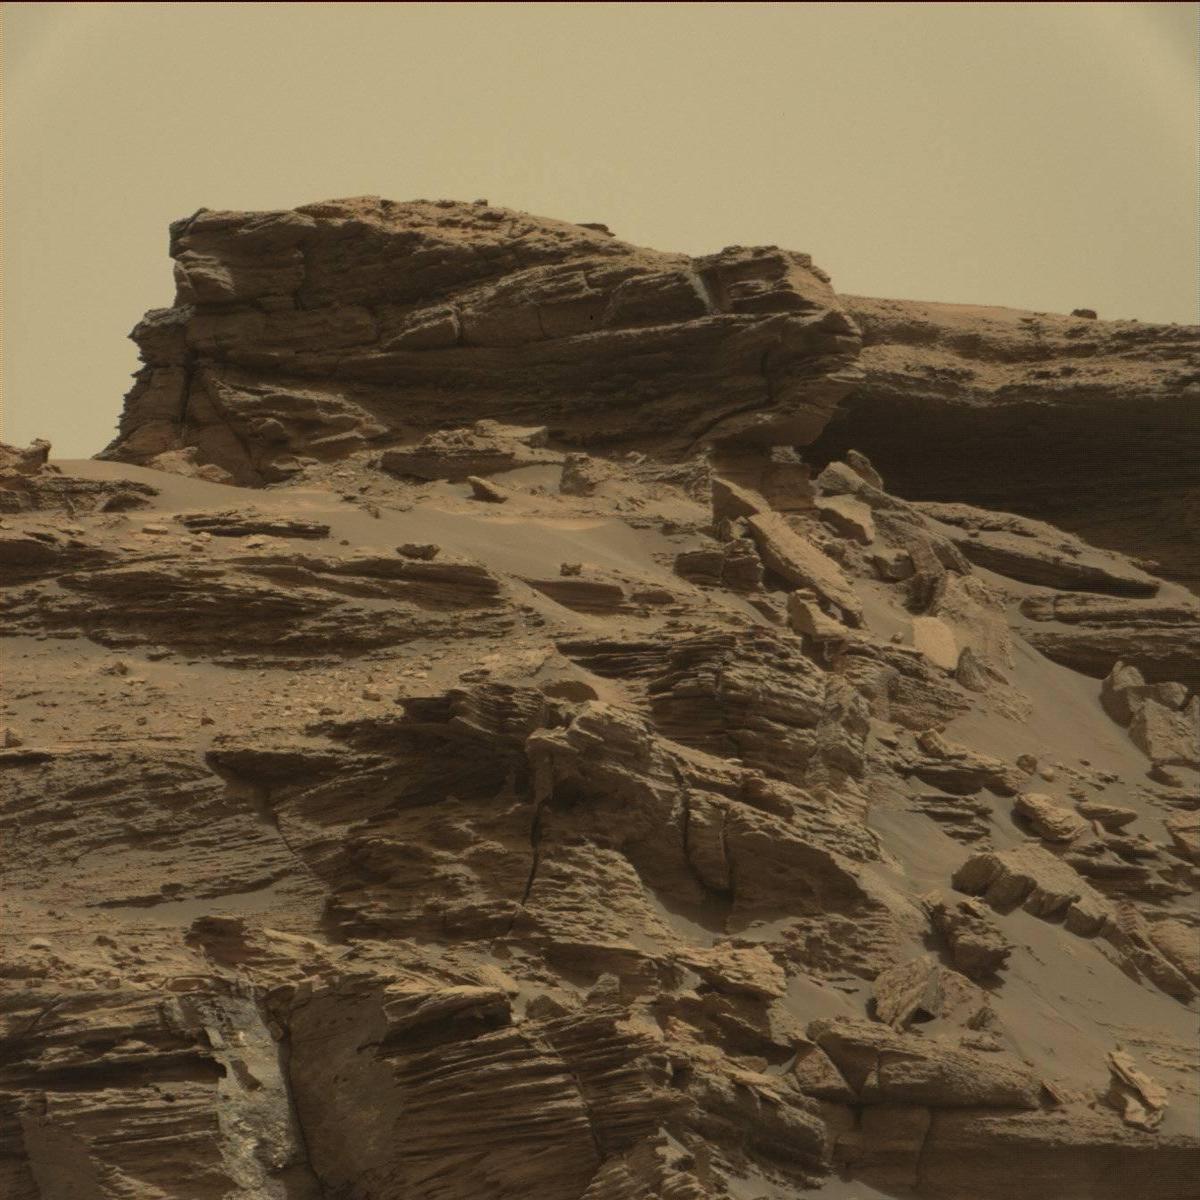
Terrain classes present: Bedrock, Sand / Soil, Sky